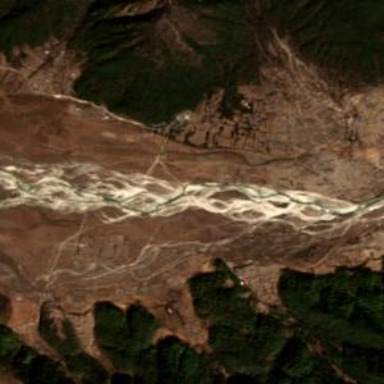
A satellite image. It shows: Tranquil riverbed in its natural state.